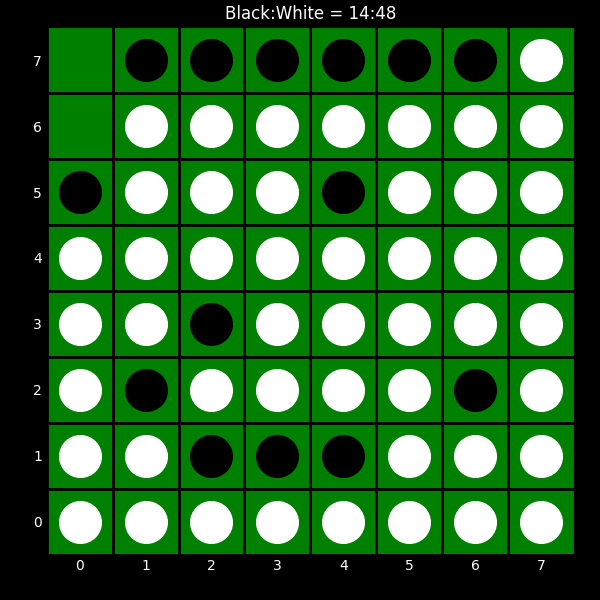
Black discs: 14
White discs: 48